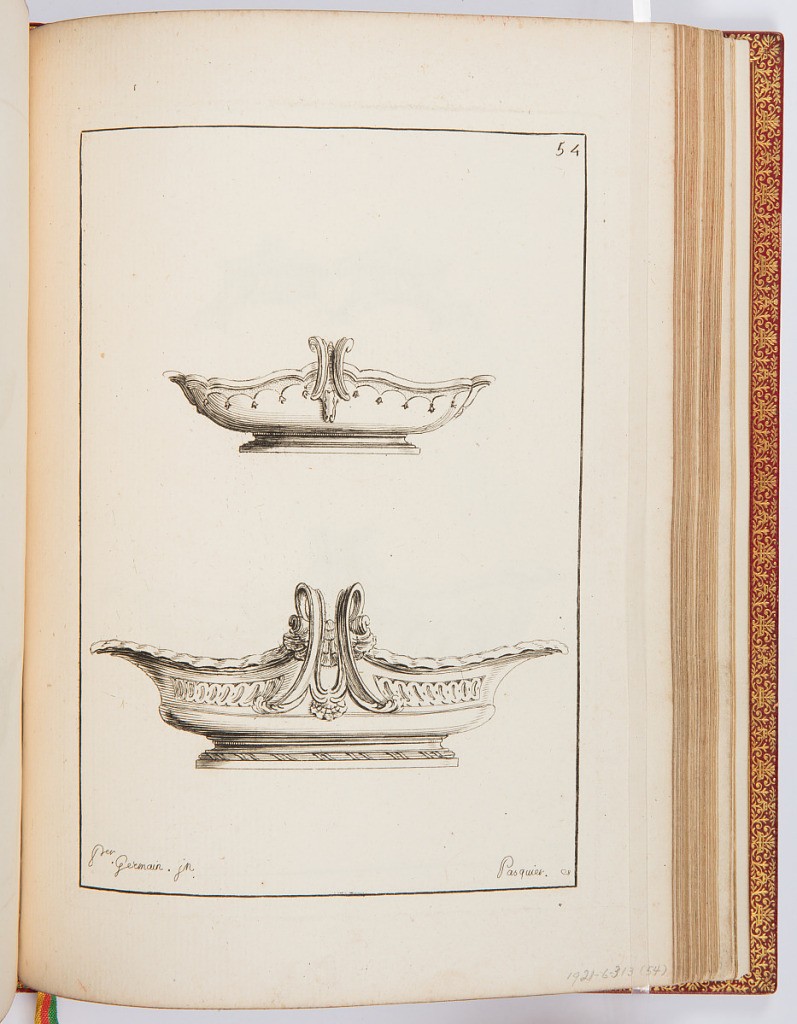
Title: Saucières et Salières
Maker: Pierre Germain, French, 1703 - 1783
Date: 1748
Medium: Etching on laid paper
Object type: Print
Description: Designs for a sauce boat and a salt cellar decorated with ornament motifs including small flowers, ribbon twist, and shells. The plate is signed and numbered.